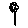
Label: flower